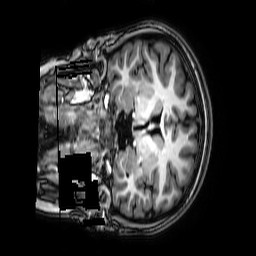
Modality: T1w
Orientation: coronal
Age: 16
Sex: female
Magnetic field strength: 3 T
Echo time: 0.0038 s